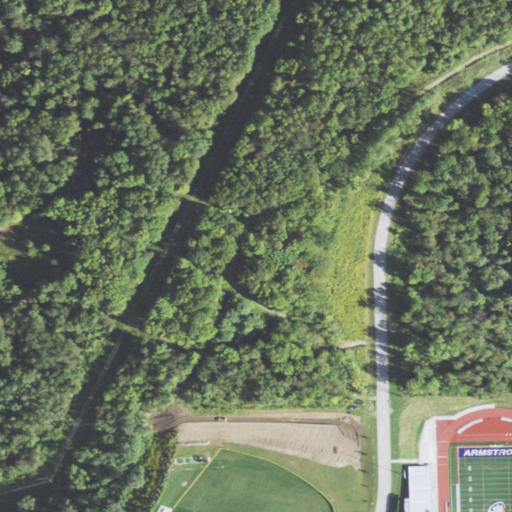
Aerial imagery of mountain in Pennsylvania named Gault Hill containing deciduous forest, open development, shrub, grassland, mixed forest, high intensity development, and medium intensity development